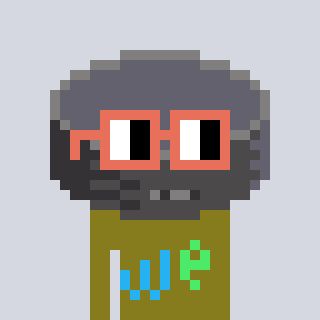
a pixel art character with square orange glasses, a hockey puck-shaped head and a gunk-colored body on a cool background